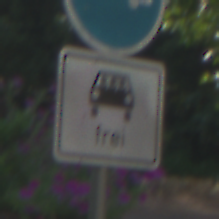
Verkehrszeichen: MehrfachbesetzePersonenkraftwagenFrei
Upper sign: Busssonderstreifen
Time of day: MorningAfternoon
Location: Outdoor (Urban)
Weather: PartlyCloudy
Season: NotSpecified
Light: Natural